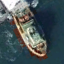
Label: civil